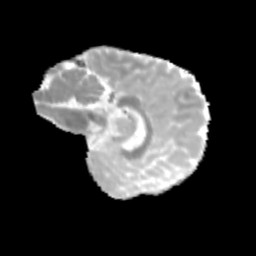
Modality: MD
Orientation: sagittal
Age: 10
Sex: male
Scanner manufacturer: siemens
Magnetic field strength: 3 T
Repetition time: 3.8 s
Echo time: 0.07 s